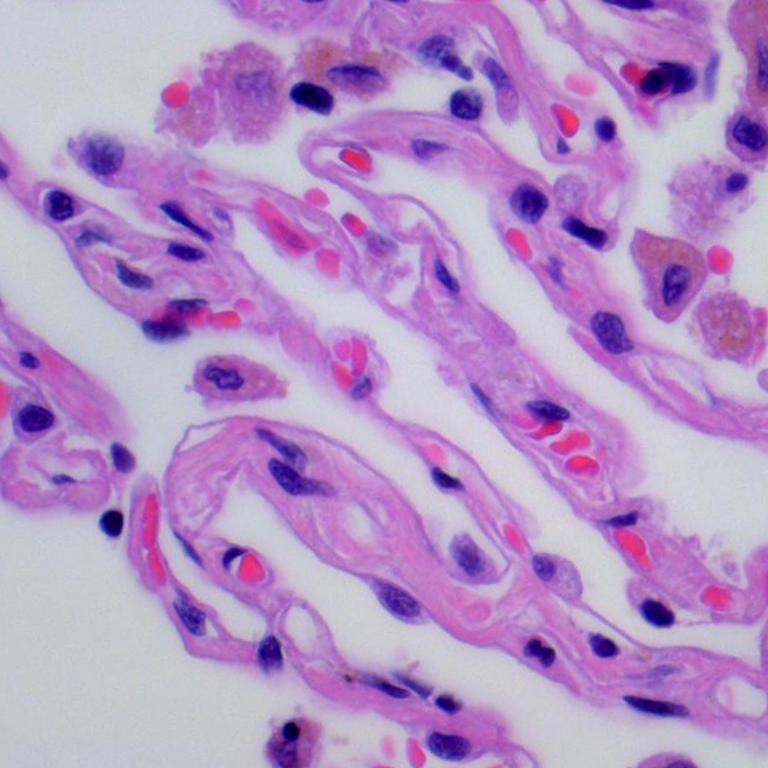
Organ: lung
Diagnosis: benign